Question: I am using python 3.3 on window xp.
PATH variable is '";C:\Python33;C\Python33\Scripts;C:\Python33\Lib\site-packages\djangoin\u201d'
when i create new project it gives an exception.

Please tell what i missed?
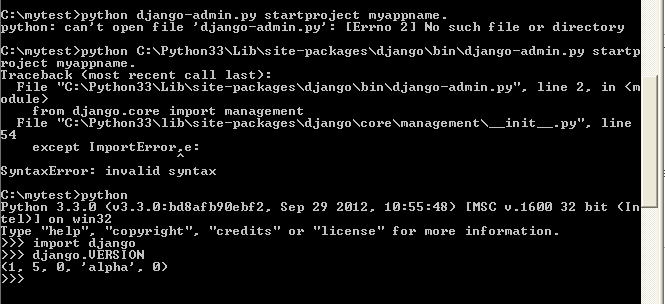
Answer: You need to upgrade to Django 1.5c1 (still in development). You appear to be running a development version that predates even 1.5a1. The error you see is due to a syntax change between the major Python versions and was <URL>.
Or better still, use Python 2.7 instead; even in Django 1.5 the Python 3 support is labelled as experimental.